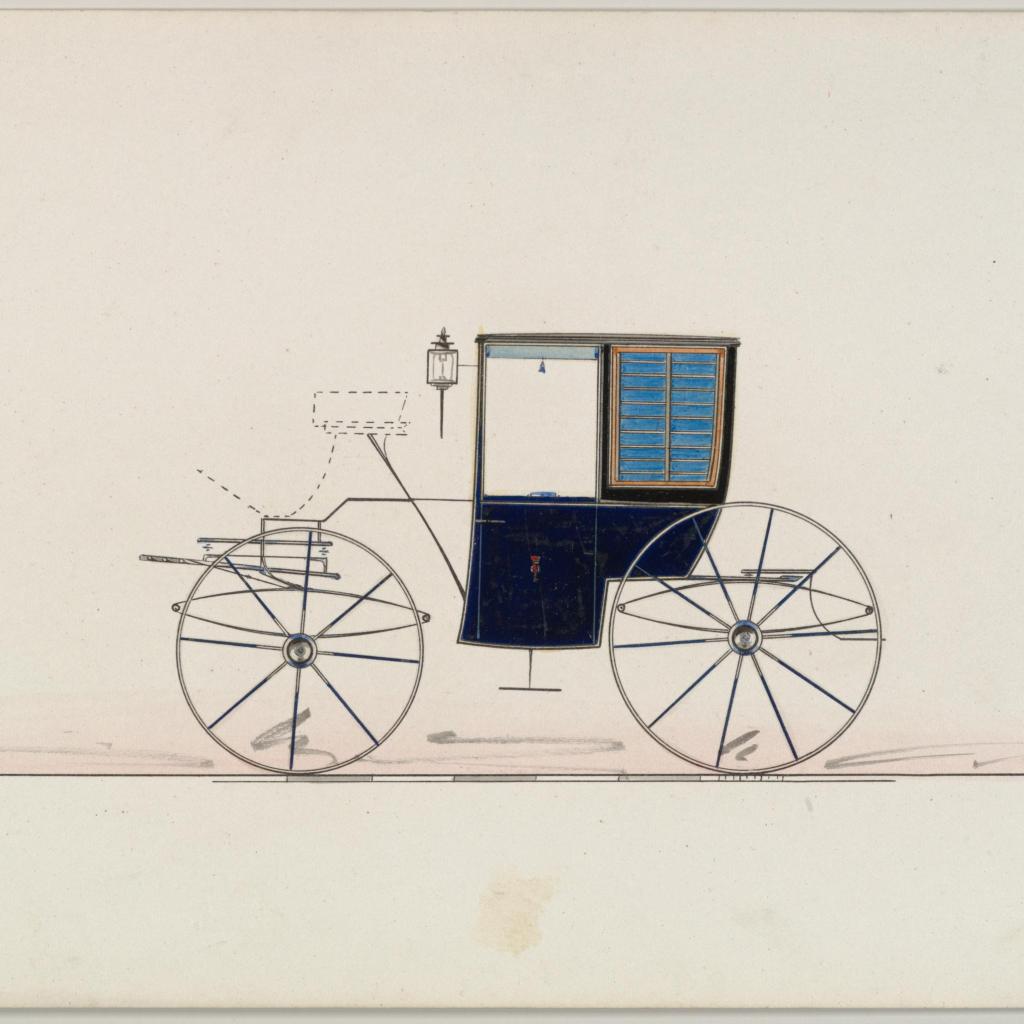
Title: Design for Brougham (unnumbered)
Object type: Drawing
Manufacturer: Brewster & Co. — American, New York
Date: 1850–70
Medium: Pen and black ink, watercolor and gouache with metallic ink and gum arabic
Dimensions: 6 x 9 in. (15.2 x 22.9 cm)
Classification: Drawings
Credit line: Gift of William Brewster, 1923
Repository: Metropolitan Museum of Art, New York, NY